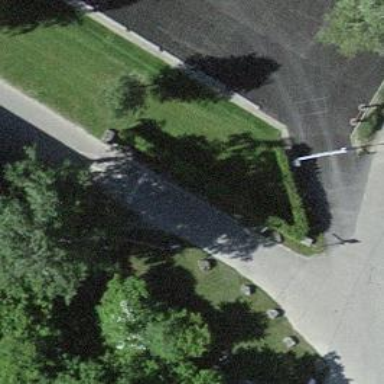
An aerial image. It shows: Bollard.